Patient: sex M, age 75
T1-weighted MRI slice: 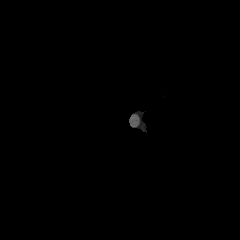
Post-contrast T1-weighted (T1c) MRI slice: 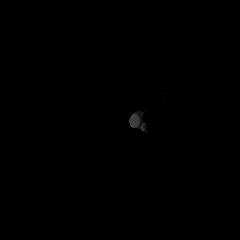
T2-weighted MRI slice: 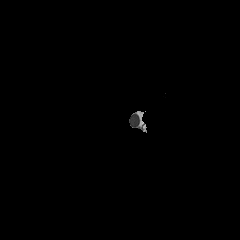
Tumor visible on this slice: no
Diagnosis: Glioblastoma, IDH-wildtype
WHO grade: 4